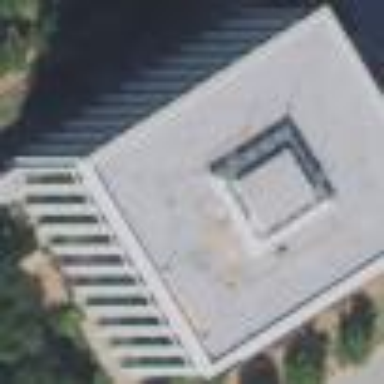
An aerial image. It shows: Office building.